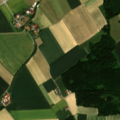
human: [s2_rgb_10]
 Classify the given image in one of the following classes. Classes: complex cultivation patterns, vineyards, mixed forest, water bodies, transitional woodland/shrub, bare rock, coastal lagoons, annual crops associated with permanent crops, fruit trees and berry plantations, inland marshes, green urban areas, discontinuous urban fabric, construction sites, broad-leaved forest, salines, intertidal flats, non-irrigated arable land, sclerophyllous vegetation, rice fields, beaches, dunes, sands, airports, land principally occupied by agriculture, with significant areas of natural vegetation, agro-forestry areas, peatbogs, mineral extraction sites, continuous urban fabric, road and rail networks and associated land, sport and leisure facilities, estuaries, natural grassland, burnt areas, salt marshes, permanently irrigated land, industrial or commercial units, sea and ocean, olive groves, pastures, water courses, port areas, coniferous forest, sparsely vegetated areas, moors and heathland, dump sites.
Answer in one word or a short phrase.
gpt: non-irrigated arable land, coniferous forest